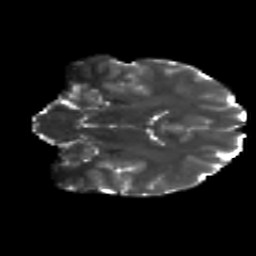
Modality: T2w
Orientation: coronal
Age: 19
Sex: male
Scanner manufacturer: siemens
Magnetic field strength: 3 T
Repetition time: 8.8 s
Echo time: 0.085 s